Field crop: maize
Growth stage: 2
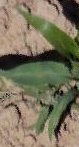
Species: maize